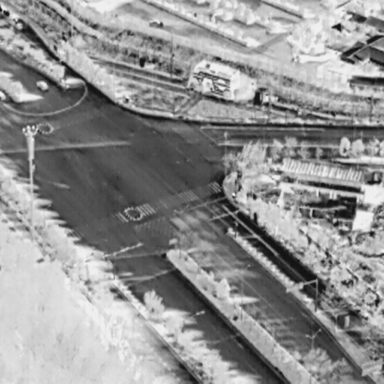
There is a Car in the infrared image.